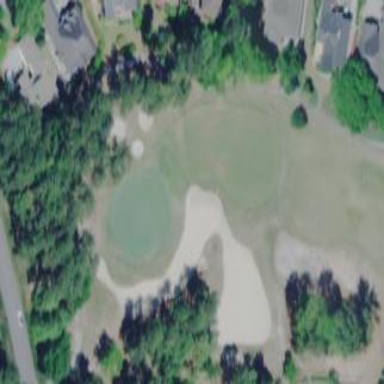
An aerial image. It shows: Golf bunker filled with sandy terrain.